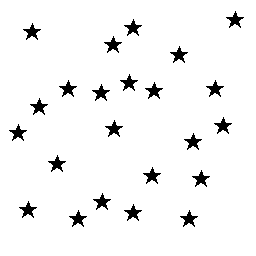
Squares: 0
Triangles: 0
Stars: 23
Total shapes: 23